Question: I have a bootstrap modal, thats shown upon clicking a button. If I try to submit the form validates as illustrated. When I cancel then reopen the modal, I need to restore it as it was before validation. Is that possible ?

Here is what I've tried so far but didnt work at all:
'''
jQuery(document).ready(function(){
jQuery('#login-box').on('hidden', function () {
jQuery.clearInput();
jQuery('input, select').removeClass('error');
jQuery('.control-group').removeClass('error');
jQuery('label.error').remove();
});
});
'''
Thanks
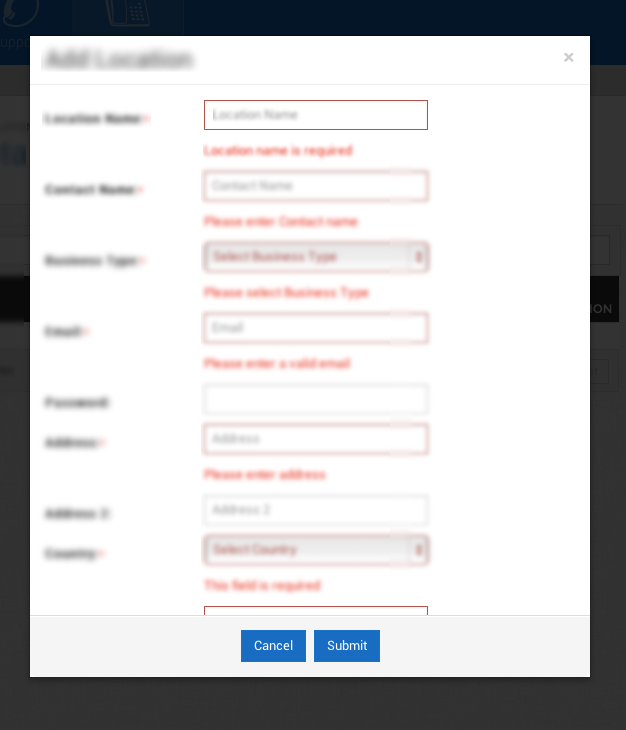
Answer: Try to reset the modal
'''
jQuery('#login-box').on('hidden', function () {
jQuery(this).data('modal', null);
});
'''